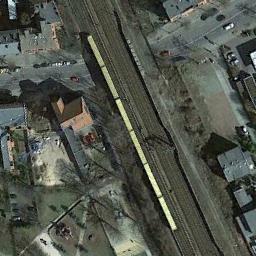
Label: railway